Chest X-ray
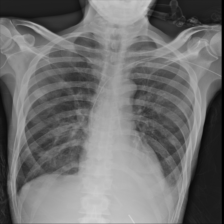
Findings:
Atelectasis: negative
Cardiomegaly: negative
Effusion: negative
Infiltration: negative
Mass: negative
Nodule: negative
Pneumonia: negative
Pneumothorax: negative
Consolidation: negative
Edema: negative
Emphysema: negative
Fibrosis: negative
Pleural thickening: negative
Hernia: negative